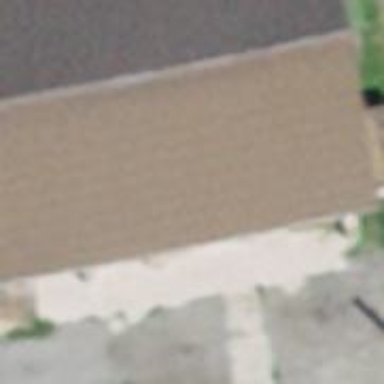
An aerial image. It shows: Barn.